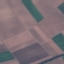
Label: AnnualCrop